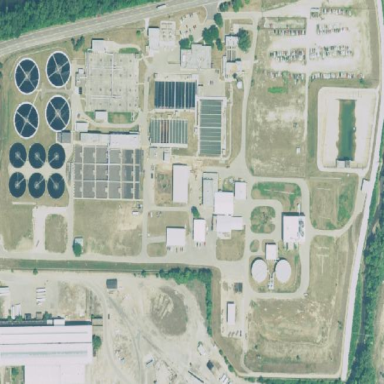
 Michigan."